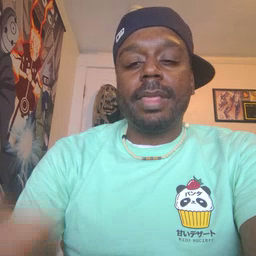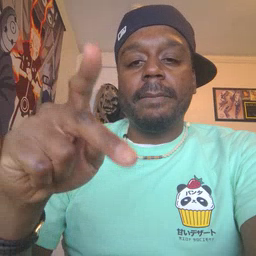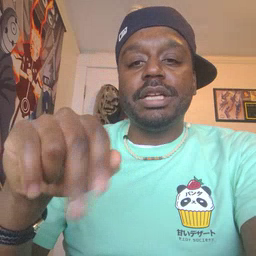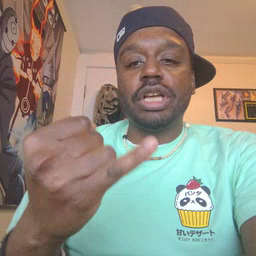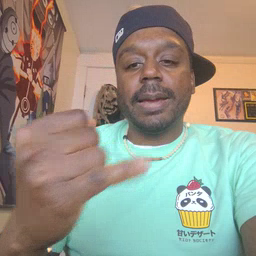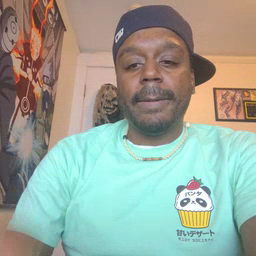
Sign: pajamas